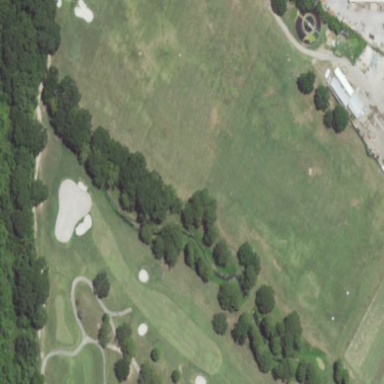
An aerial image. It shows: Grassy area used as driving range for golf.